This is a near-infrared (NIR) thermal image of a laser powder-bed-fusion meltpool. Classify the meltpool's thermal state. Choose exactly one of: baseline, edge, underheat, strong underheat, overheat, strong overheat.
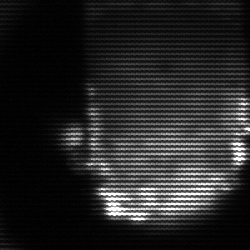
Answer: baseline